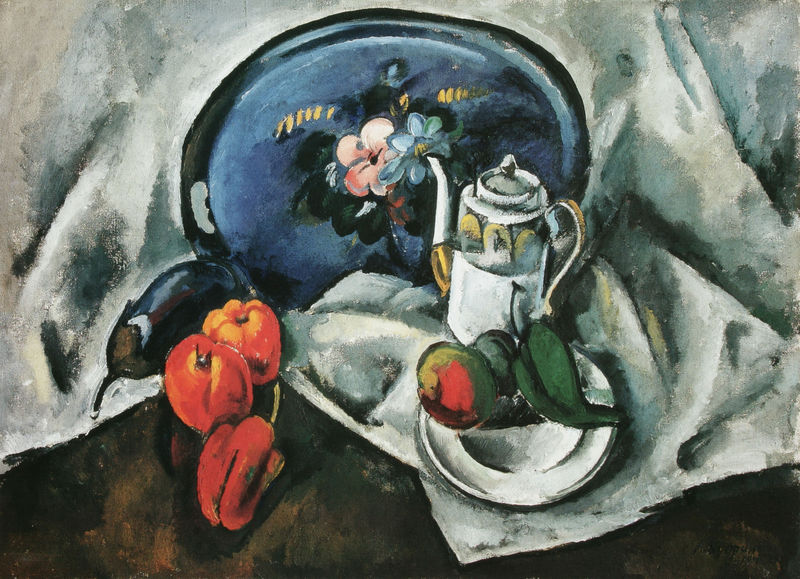
Titel: Stillleben mit blauem Tablett
Künstler: Aleksandr Kuprin
Standort: Moskau
Institution: Tretjakov Galerie
Schlagwörter: blau, blätter, gemälde, schatten, wasser, weiß, cezanne, gelb, grün, kubismus, blume, blumen, braun, bunt, grau, hell, orange, schwarz, stuhl, tisch, blüten, obst, rot, tuch, expressionismus, muster, falten, schale, tablett, teller, bild, tischdecke, tischtuch, öl, gold, decke, blatt, rosa, oval, früchte, gemüse, henkel, kanne, keramik, stilleben, stillleben, vase, apfel, äpfel, rand, essen, olive, dekor, strauss, tee, faltenwurf, platte, blumenstrauss, gemustert, griff, deckel, blumenmuster, porzellan, draufsicht, geschirr, kaffeekanne, service, sillleben, karaffe, paul cezanne, pfirsich, teekanne, pfirsiche, pflaume, frücht, tülle, mango, roas, paprika, papaya, aubergine, zucchini, nuster, overgine